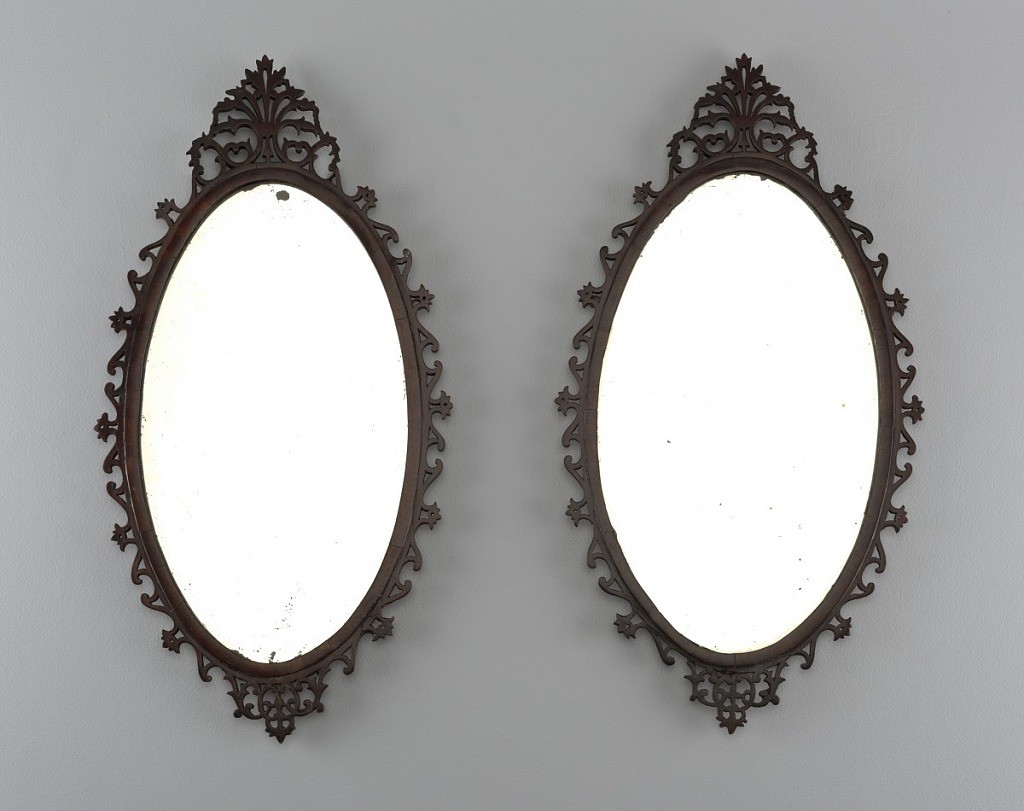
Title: Pair of mirrors
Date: ca. 1890
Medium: Carved mahogany and mahogany veneer, mirrored glass
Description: In George III style, each oval mirror with open-work frame having palmette crest at top.